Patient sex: M
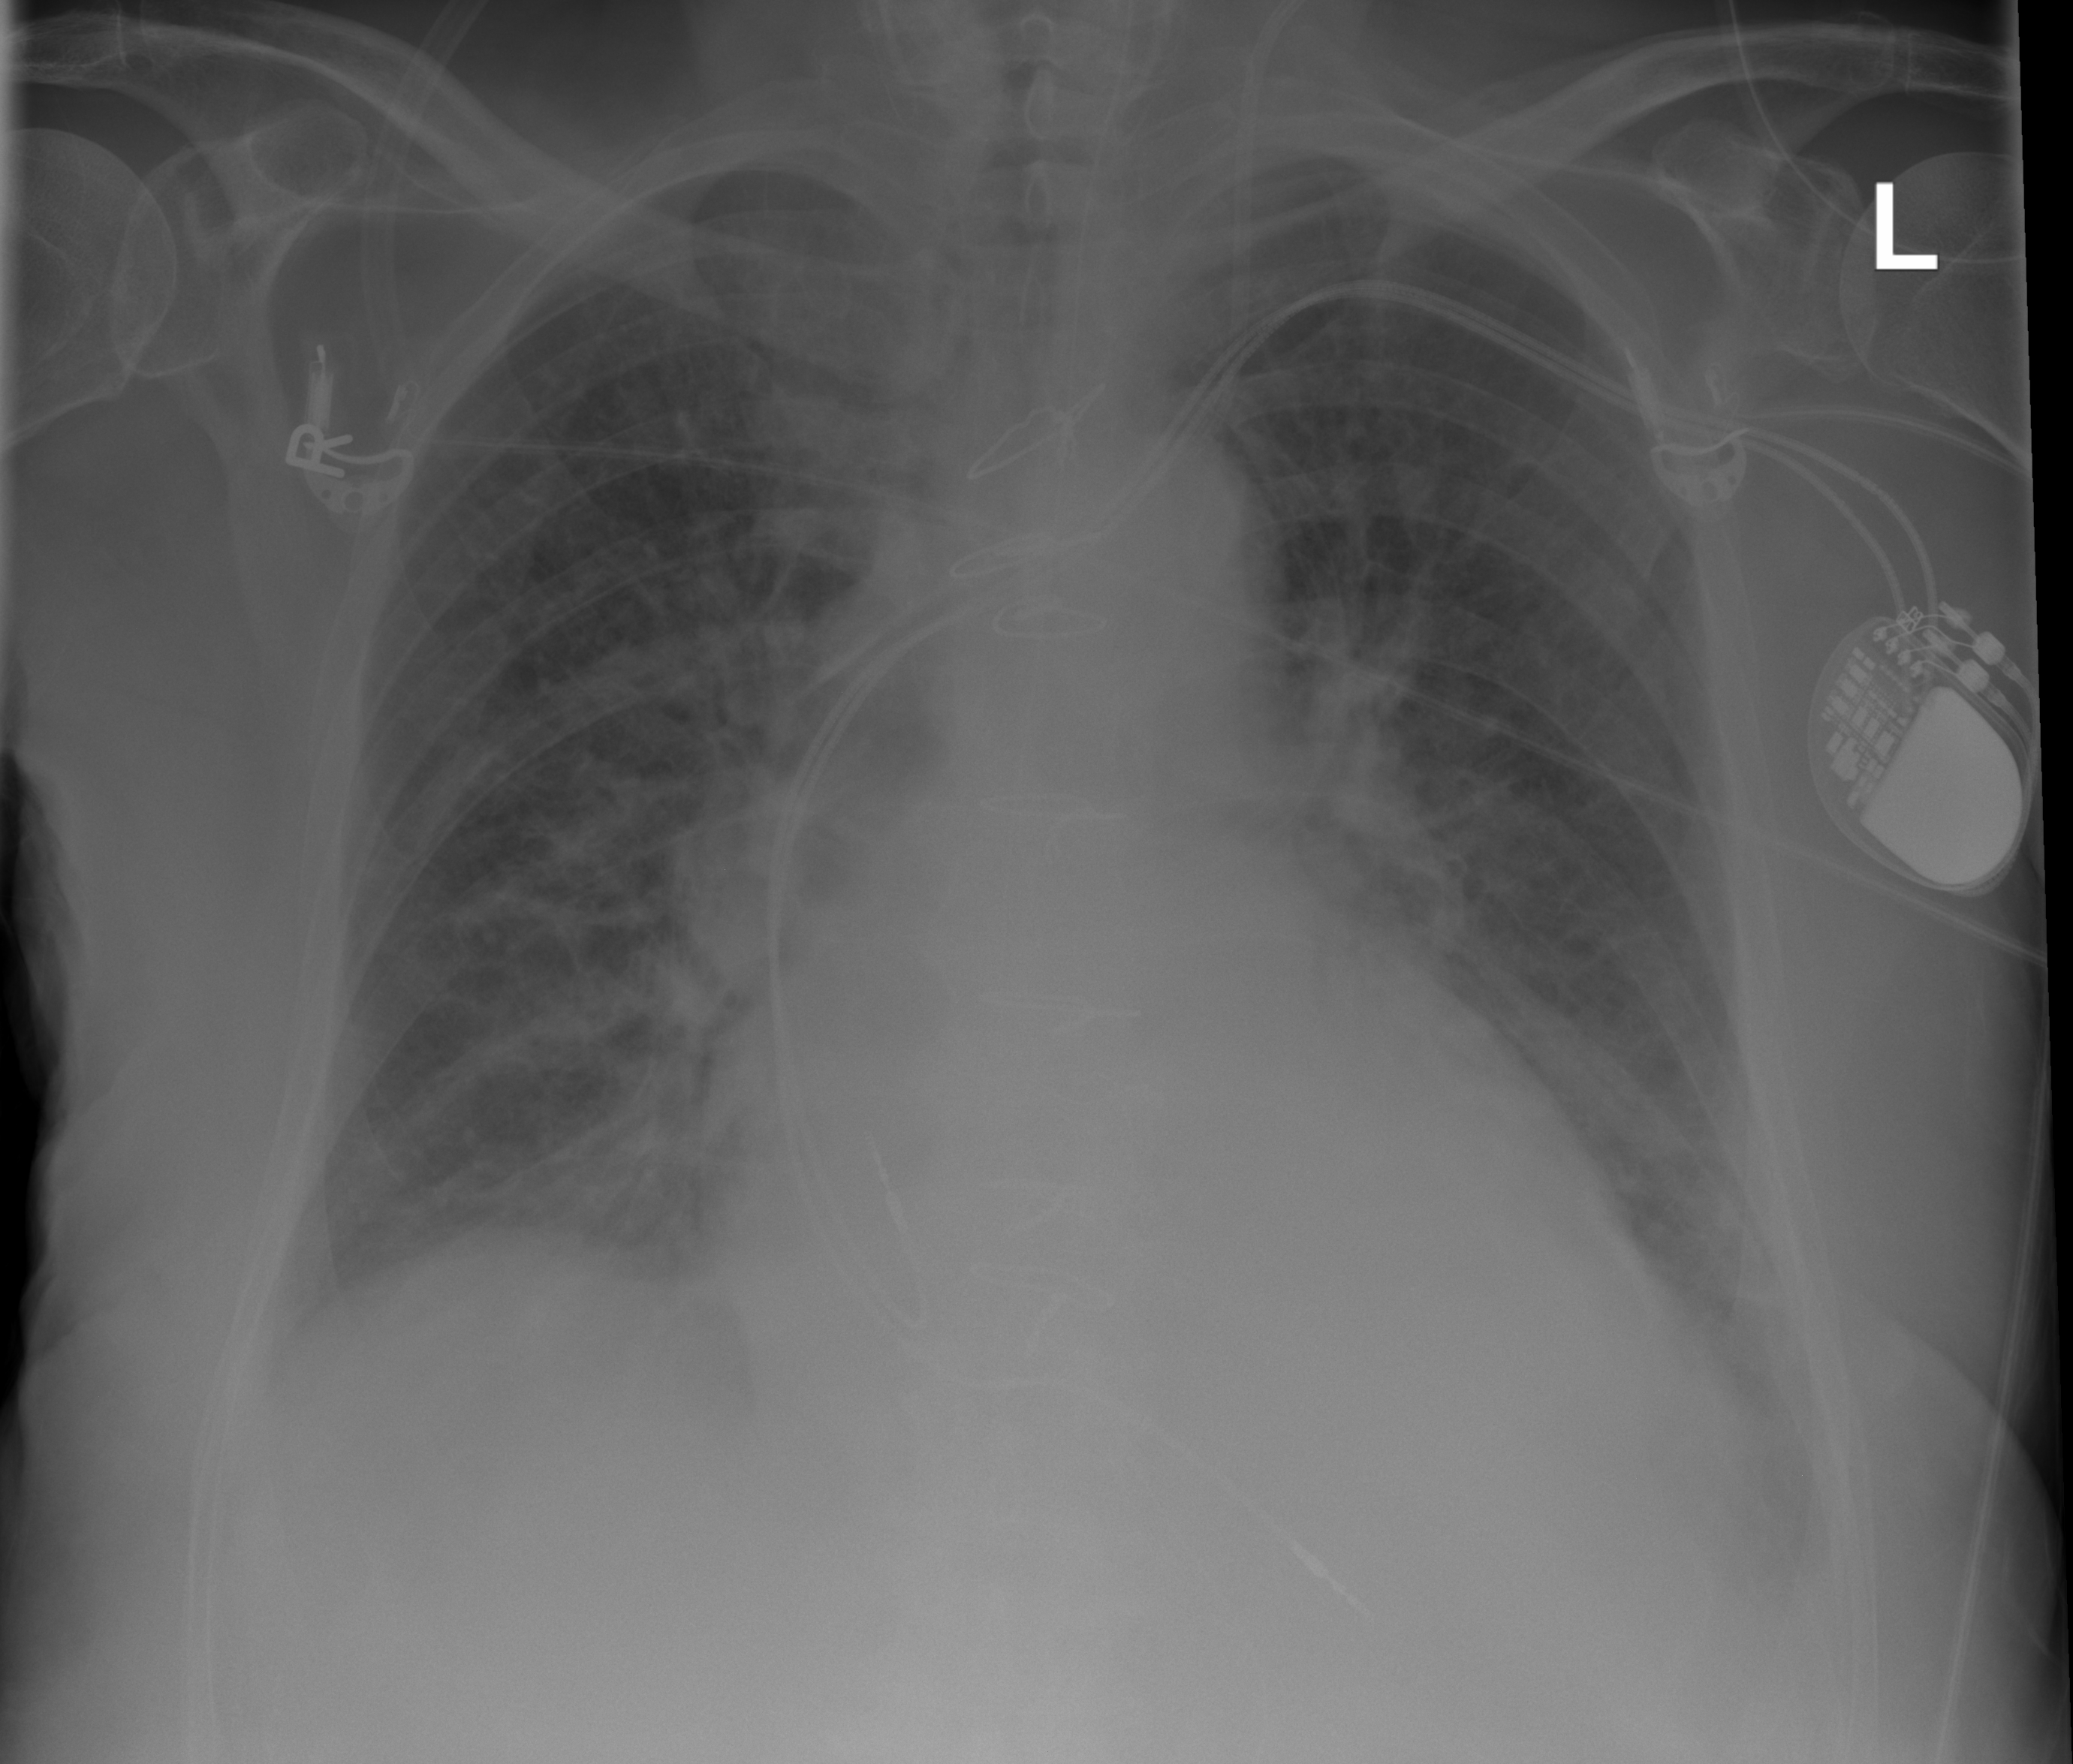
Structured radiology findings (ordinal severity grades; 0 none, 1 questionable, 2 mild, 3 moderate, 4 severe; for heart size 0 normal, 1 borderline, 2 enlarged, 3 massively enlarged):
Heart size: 2
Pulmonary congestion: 2
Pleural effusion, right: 0
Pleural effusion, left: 2
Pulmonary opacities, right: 1
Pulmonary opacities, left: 1
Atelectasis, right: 0
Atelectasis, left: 1